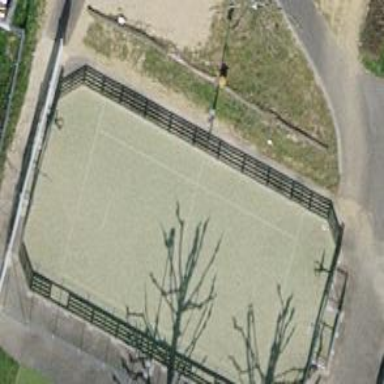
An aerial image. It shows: Pitch for leisure activities.